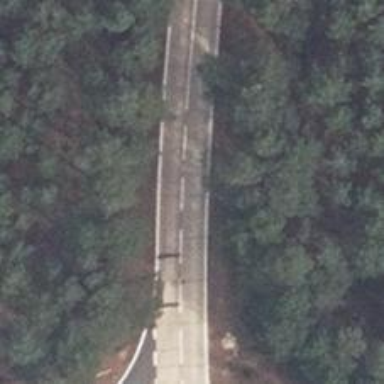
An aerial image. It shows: Secondary road with asphalt surface.